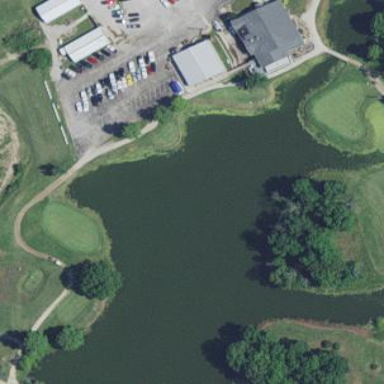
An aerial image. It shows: Water hazard on golf course.